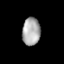
Tissue: lung
Cell type: T cells
Senescence score: 0.2349
Nuclear area (px): 491
Mean DAPI intensity: 169.823